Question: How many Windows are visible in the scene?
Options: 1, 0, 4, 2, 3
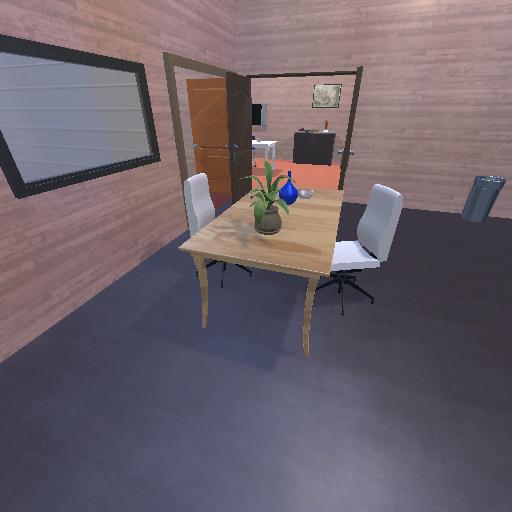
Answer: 1